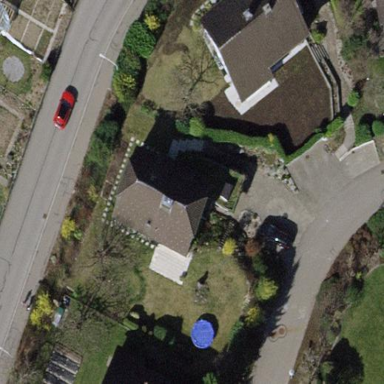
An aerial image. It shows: Detached building.